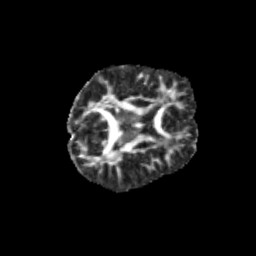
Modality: FA
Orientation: axial
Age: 9
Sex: male
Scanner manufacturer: siemens
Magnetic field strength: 3 T
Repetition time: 3.8 s
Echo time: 0.07 s